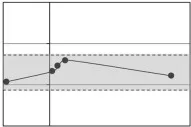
Concussion case 1: transient symptoms. X axis is days before and after concussion, with day 0 being the day of concussion. : [NF-L]SNAP25+/[CD81]SNAP25+ ratio.
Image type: chart (chart)